RGB frame:
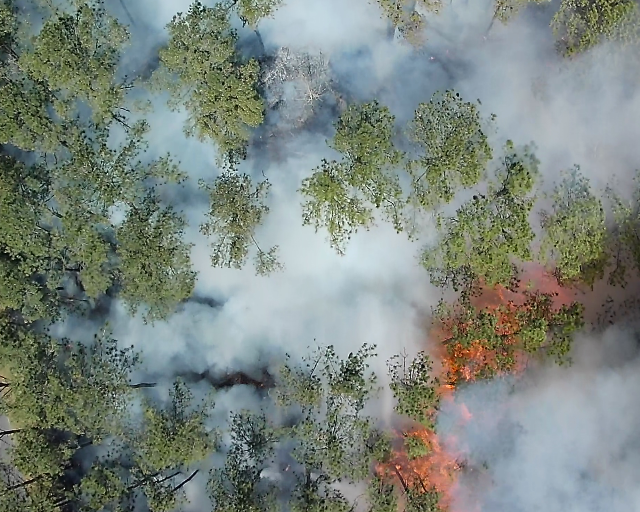
Thermal frame:
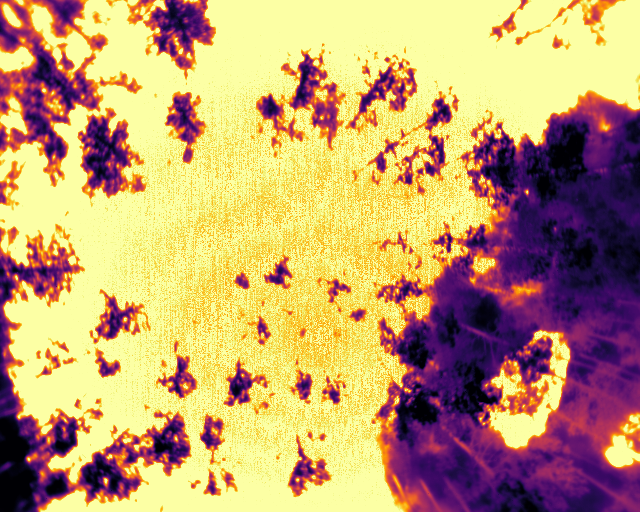
Captured: 2026-02-27 02:35:39
Pixels at or above 80 °C: 324105 (fraction of frame: 0.9891)